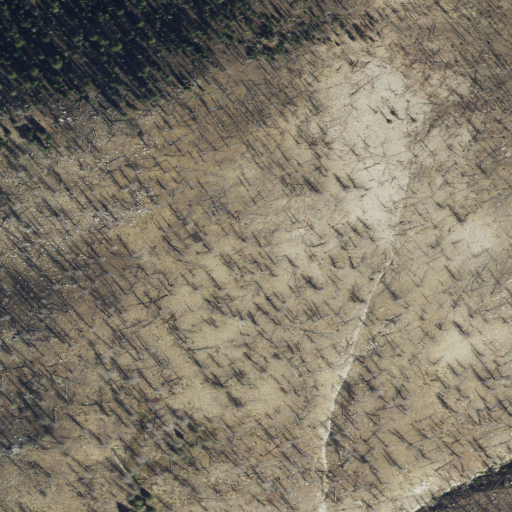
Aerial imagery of ridge(s) in Idaho named Rainbow Ridge containing shrub, evergreen forest, and grassland